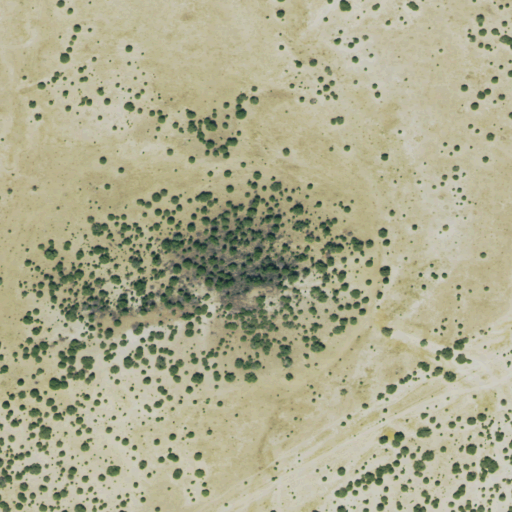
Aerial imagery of mountain in Colorado named Miners Peak containing grassland, shrub, and evergreen forest